Question: I am designing a customised generic alert view which is shown below:

However the 2 buttons in this view always perform same action.
'''
optionAlertVC.btn_ok.actionHandle(controlEvents: .touchUpInside, ForAction: ok)
optionAlertVC.btn_cancel.actionHandle(controlEvents: .touchUpInside, ForAction: cancel)
'''
'''
func logout() {
AlertManager.shared.showAlertWithTwoOptions(viewController: self, message: "Confirm to logout?", okTitle: "Log out", dismissTitle: "Cancel", ok: {
self.gotoLogin()
}, cancel: {
//nothing to do
}, title: "Logout")
}
'''
'''
typealias ok = () -> Void
typealias cancel = () -> Void
func showAlertWithTwoOptions(viewController: UIViewController, message: String, okTitle: String, dismissTitle:String, ok: @escaping ok , cancel: @escaping cancel, title:String? = nil) {
guard let optionAlertVC = Bundle.main.loadNibNamed("AlertView", owner: nil, options: nil)?[1] as? OptionAlertVC else {
print("error in loading error alert")
return
}
optionAlertVC.lbl_title.text = title ?? "Warning"
optionAlertVC.lbl_message.text = message
optionAlertVC.iv_icon.image = UIImage(named: "icon_warning")
optionAlertVC.btn_ok.backgroundColor = UIColor.MyTheme.greenSuccess
optionAlertVC.btn_ok.setTitle(okTitle, for: .normal)
optionAlertVC.btn_ok.titleLabel!.adjustsFontSizeToFitWidth = true
optionAlertVC.btn_cancel.backgroundColor = UIColor.MyTheme.redWarning
optionAlertVC.btn_cancel.setTitle(dismissTitle, for: .normal)
optionAlertVC.btn_cancel.titleLabel!.adjustsFontSizeToFitWidth = true
optionAlertVC.btn_cancel.titleLabel?.numberOfLines = 1
optionAlertVC.btn_ok.actionHandle(controlEvents: .touchUpInside, ForAction: ok)
optionAlertVC.btn_cancel.actionHandle(controlEvents: .touchUpInside, ForAction: cancel)
viewController.present(optionAlertVC, animated: true, completion: nil)
}
'''
'''
extension UIButton {
fileprivate func actionHandleBlock(action:(() -> Void)? = nil) {
struct __ {
static var action :(() -> Void)?
}
if action != nil {
__.action = action
} else {
__.action?()
}
}
@objc private func triggerActionHandleBlock() {
self.actionHandleBlock()
}
func actionHandle(controlEvents control :UIControl.Event, ForAction action:@escaping () -> Void) {
self.actionHandleBlock(action: action)
self.addTarget(self, action: #selector(UIButton.triggerActionHandleBlock), for: control)
}
}
'''
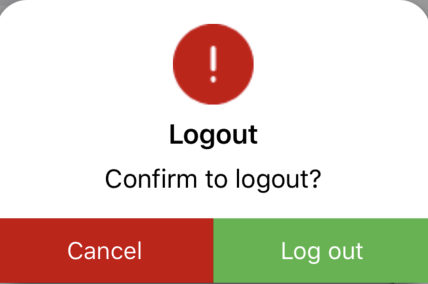
Answer: First, you should not handle 'button' touches in this way. Secondly, you named the 'struct' badly. If i have to say something about that 'struct' then how should i name it so that you will know i am talking about that 'struct'?
Coming to the actual issue, it becomes tricky sometime when you handle something with 'static'. As you declared a 'static' var 'action' (i.e, 'static var action :(() -> Void)?' ) on 'struct ___', no matter how many buttons you have, it will always call the latest button callback(i.e, a 'closure') because its not an 'array' that can keep callback actions for all the buttons, its just one variable so it will keep on overwriting the previous 'button' callback with the latest one. I believe you should remove this extension implementation of 'UIButton' as it will keep on causing unwanted issues.
You actually don't need to do anything extra to handle a 'UIButton' touch. Just declare separate method for each button and tell the button about that method while adding a target as below,
'''
class OptionAlertVC: UIViewController {
var btn_ok: UIButton!
var btn_cancel: UIButton!
public var okCallback: (() -> Void)?
public var cancelCallback: (() -> Void)?
override func viewDidLoad() {
super.viewDidLoad()
btn_ok.addTarget(self, action: #selector(okAction), for: .touchUpInside)
btn_cancel.addTarget(self, action: #selector(cancelAction), for: .touchUpInside)
}
@objc func okAction() {
okCallback?()
}
@objc func cancelAction() {
cancelCallback?()
}
}
'''
Now, in 'showAlertWithTwoOptions', you can remove the below lines,
'''
optionAlertVC.btn_ok.actionHandle(controlEvents: .touchUpInside, ForAction: ok)
optionAlertVC.btn_cancel.actionHandle(controlEvents: .touchUpInside, ForAction: cancel)
'''
Instead, set the callbacks as this,
'''
optionAlertVC.okCallback = ok
optionAlertVC.cancelCallback = cancel
'''